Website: home-depot
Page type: billing-address
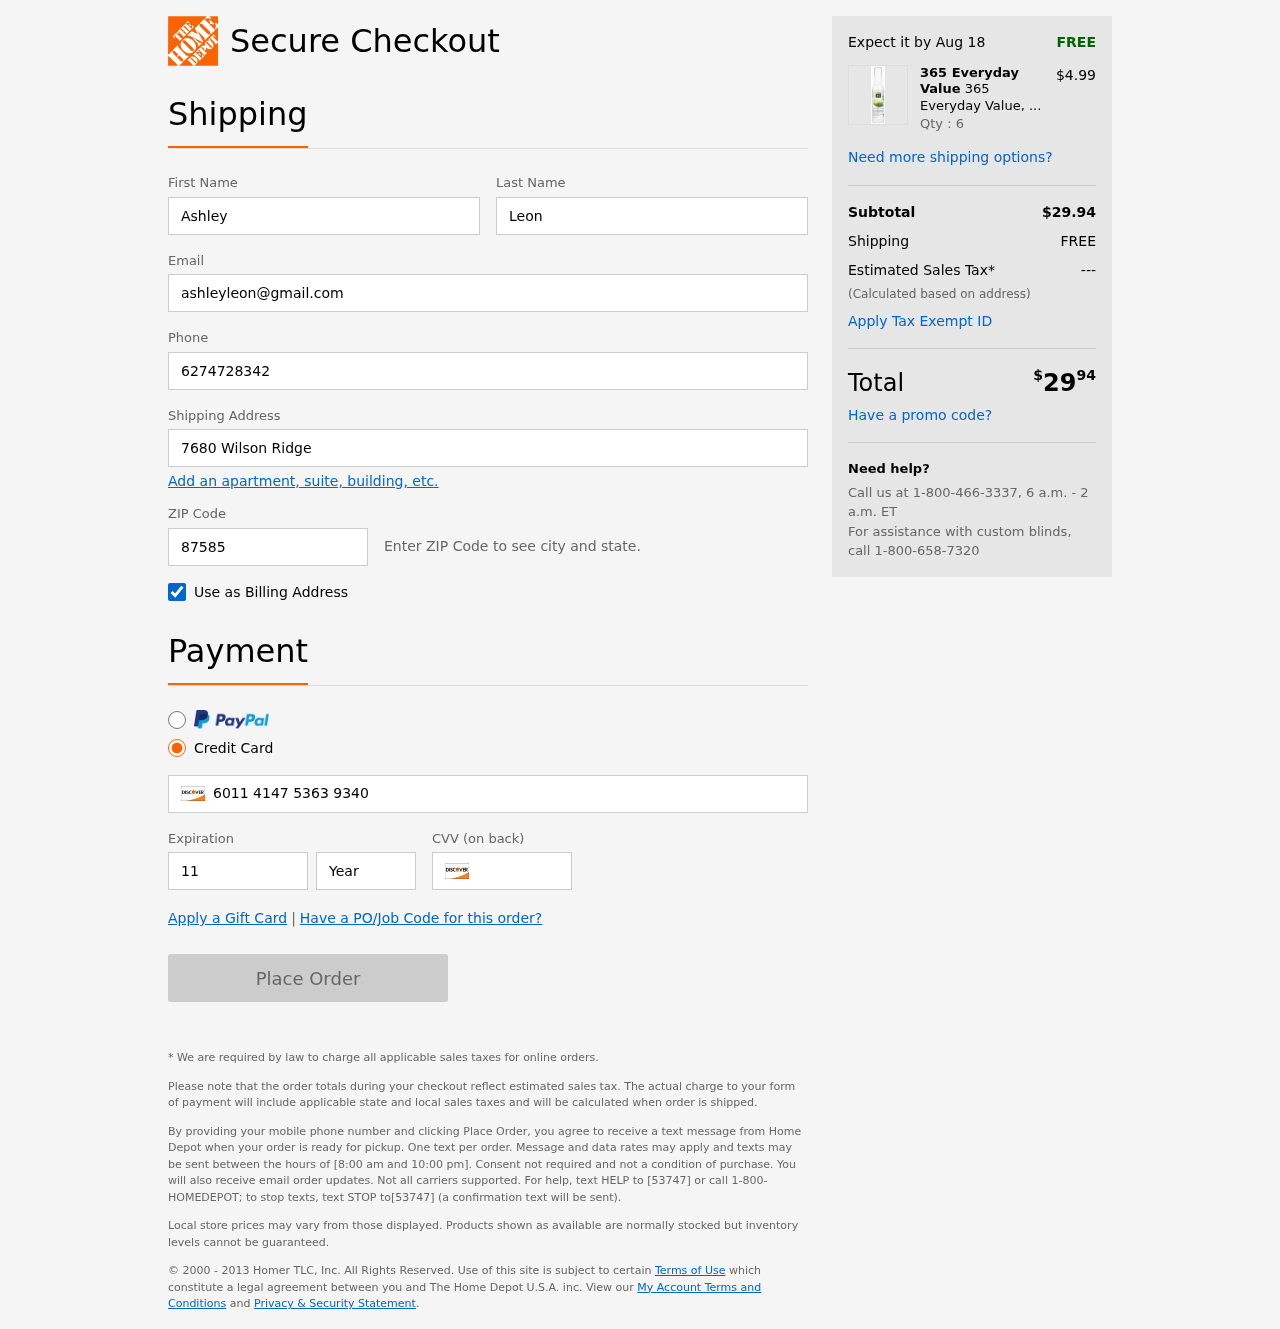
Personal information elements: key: PII_FIRSTNAME
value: Ashley
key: PII_LASTNAME
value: Leon
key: PII_EMAIL
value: ashleyleon@gmail.com
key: PII_PHONE
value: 6274728342
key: PII_STREET
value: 7680 Wilson Ridge
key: PII_POSTCODE
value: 87585
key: PII_CARD_NUMBER
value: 6011 4147 5363 9340
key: PII_CARD_EXPIRY_MONTH
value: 11
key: PII_CARD_CVV
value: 542
Product elements: key: PRODUCT1_BRAND
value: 365 Everyday Value
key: PRODUCT1_NAME
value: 365 Everyday Value, Hand Sanitizer Spray, Mojito Mint, 2 fl oz
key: PRODUCT1_PRICE
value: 4.99
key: PRODUCT1_QUANTITY
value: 6
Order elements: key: ORDER_DELIVERY_DATE
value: Aug 18
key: ORDER_SUBTOTAL
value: $29.94
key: ORDER_SHIPPING_COST
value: FREE
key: ORDER_TAX
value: ---
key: ORDER_TOTAL2
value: $2994